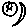
Label: moon